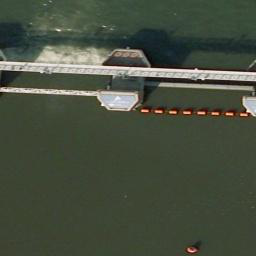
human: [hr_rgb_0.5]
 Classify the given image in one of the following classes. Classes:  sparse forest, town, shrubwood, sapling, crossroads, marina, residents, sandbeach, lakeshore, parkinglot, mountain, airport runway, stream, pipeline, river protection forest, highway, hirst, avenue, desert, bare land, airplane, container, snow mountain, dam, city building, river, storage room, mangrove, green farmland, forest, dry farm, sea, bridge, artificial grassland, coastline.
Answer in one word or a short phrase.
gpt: dam